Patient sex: M
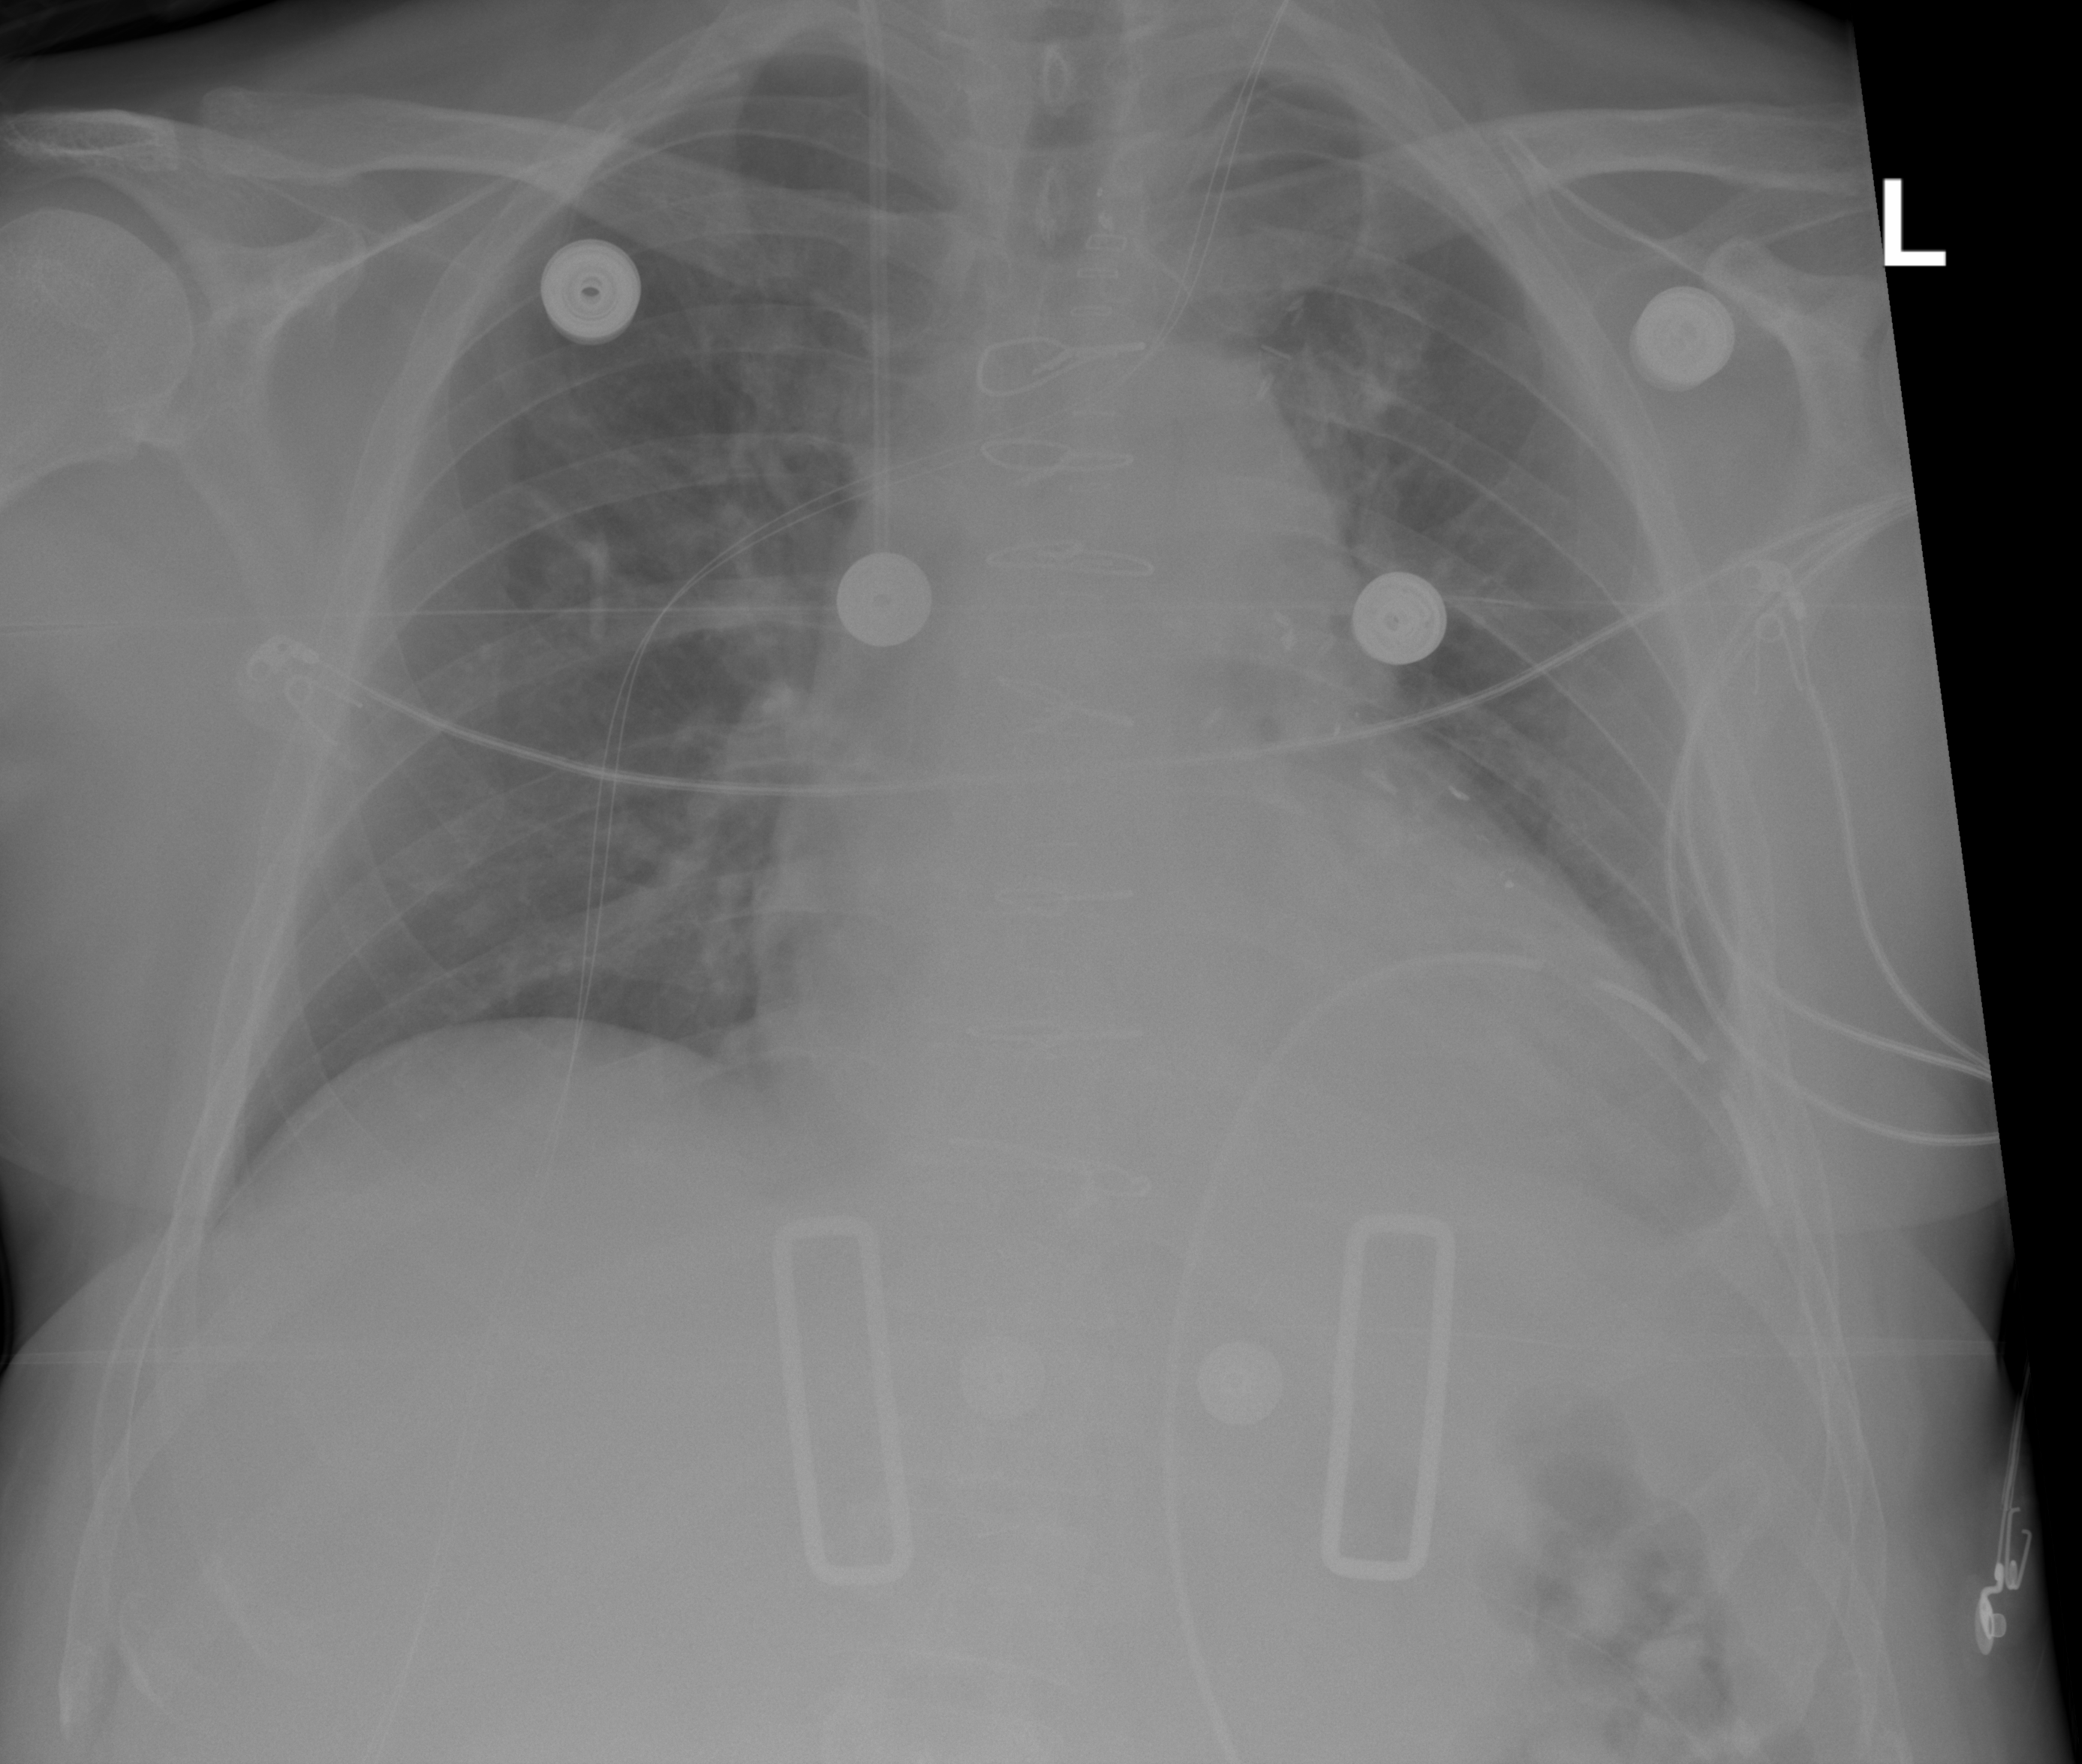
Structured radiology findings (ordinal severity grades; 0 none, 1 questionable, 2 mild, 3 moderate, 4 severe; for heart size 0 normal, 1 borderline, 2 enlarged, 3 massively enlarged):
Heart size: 2
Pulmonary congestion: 2
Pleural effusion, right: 0
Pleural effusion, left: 1
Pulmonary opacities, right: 0
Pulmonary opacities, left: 0
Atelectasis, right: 0
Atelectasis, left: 2